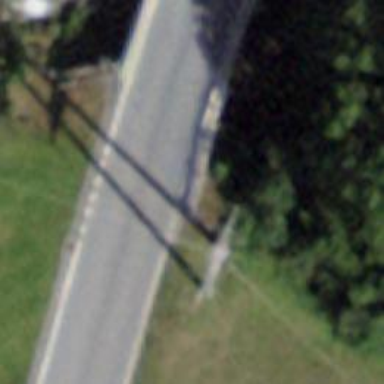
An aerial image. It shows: Paved tertiary road on bridge.